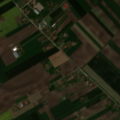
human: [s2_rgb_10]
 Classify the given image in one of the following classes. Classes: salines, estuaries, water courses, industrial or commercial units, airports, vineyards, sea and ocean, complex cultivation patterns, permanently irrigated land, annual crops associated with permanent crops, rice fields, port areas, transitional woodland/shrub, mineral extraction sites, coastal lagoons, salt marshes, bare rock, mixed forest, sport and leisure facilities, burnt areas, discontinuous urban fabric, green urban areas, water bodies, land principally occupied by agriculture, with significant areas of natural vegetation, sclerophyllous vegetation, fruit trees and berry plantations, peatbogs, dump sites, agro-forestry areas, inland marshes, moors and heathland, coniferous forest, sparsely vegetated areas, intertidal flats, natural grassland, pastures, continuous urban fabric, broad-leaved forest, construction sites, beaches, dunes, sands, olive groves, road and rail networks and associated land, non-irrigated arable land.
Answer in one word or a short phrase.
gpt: discontinuous urban fabric, non-irrigated arable land